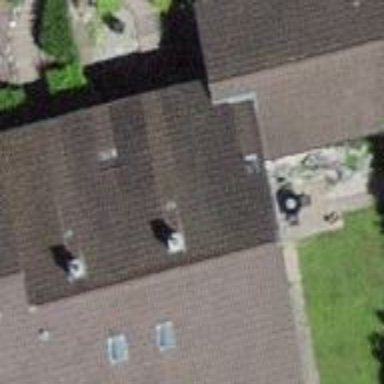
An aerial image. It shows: Garages with gabled roofs made of roof tiles.